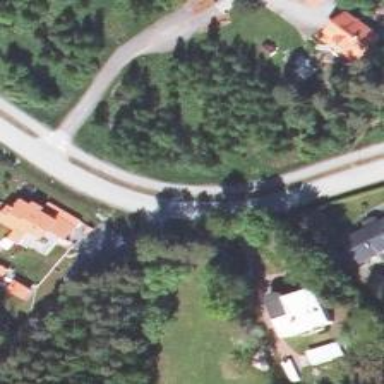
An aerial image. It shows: Asphalt cycleway.